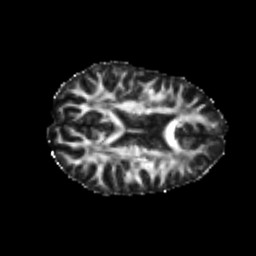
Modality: FA
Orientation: axial
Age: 20
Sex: female
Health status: healthy
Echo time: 0.074 s